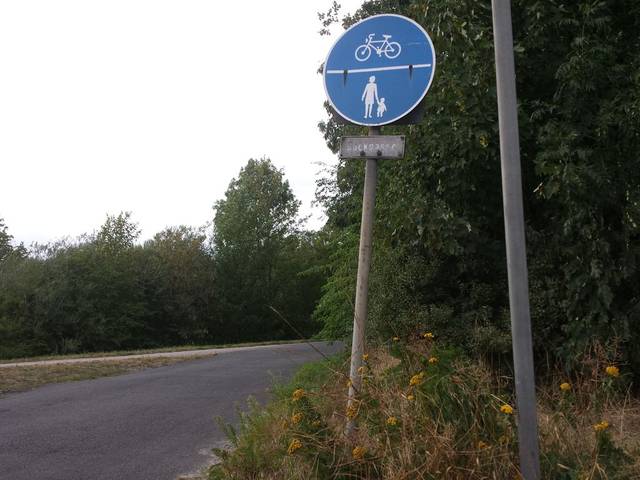
Region: Germany
Coordinates: 53.061, 8.769